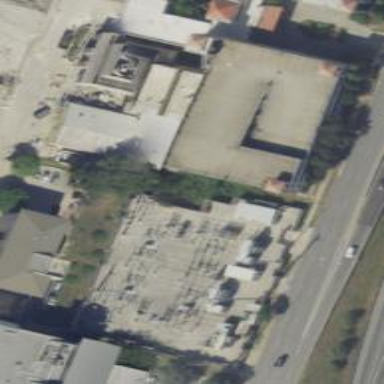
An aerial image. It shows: Switch for power supply.